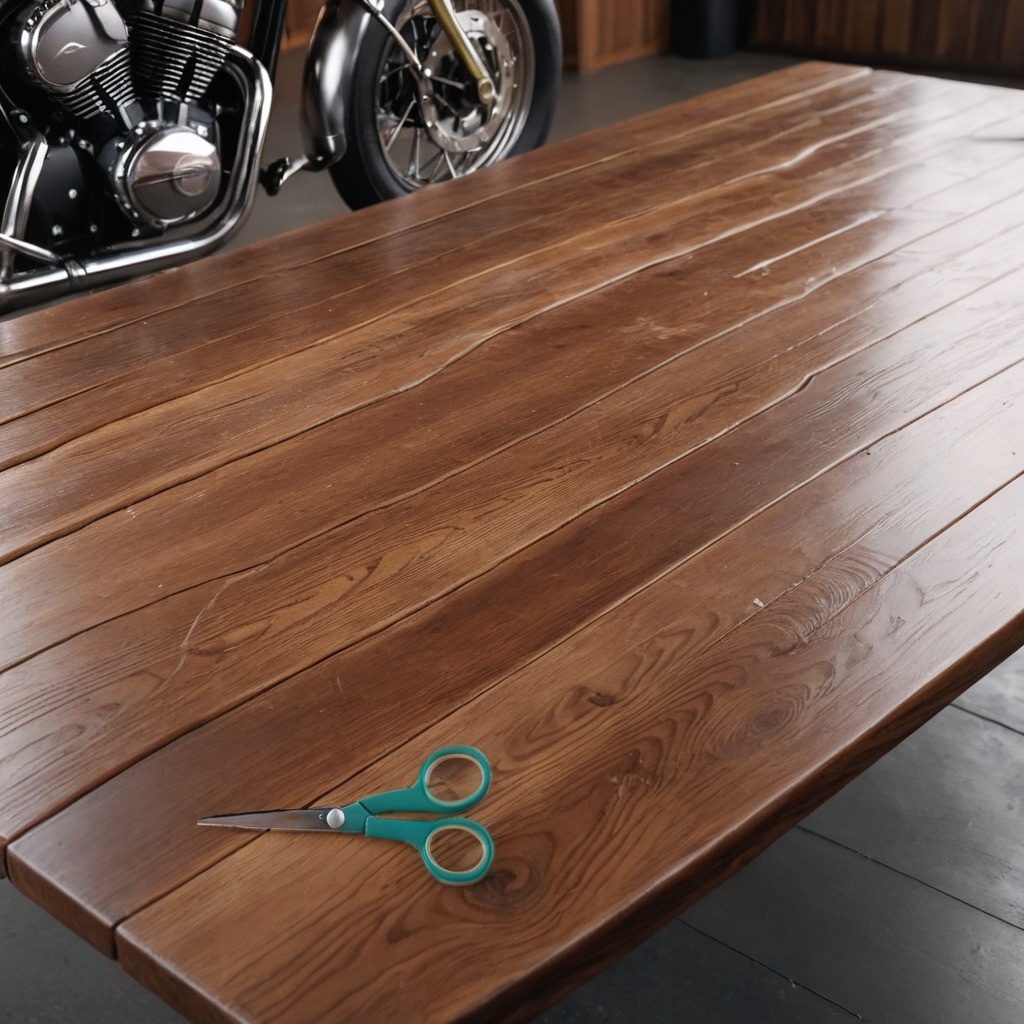
A scissor is lying on the oil-spilled wooden table in a vintage motorcycle garage.